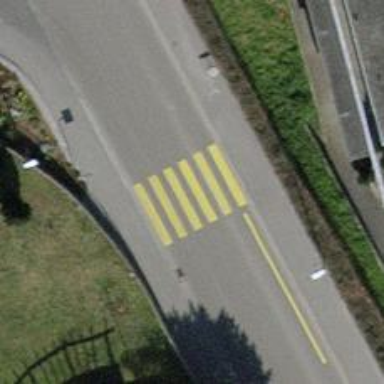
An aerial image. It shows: Secondary road with asphalt surface and separate sidewalk.